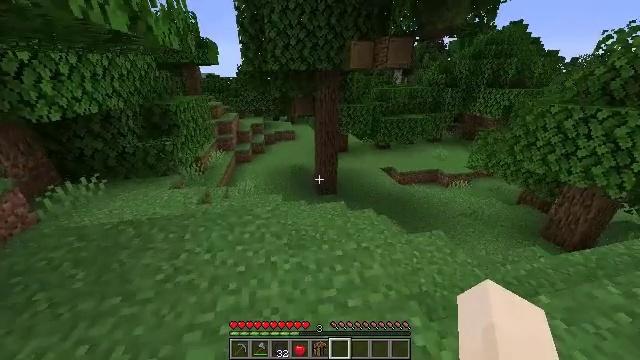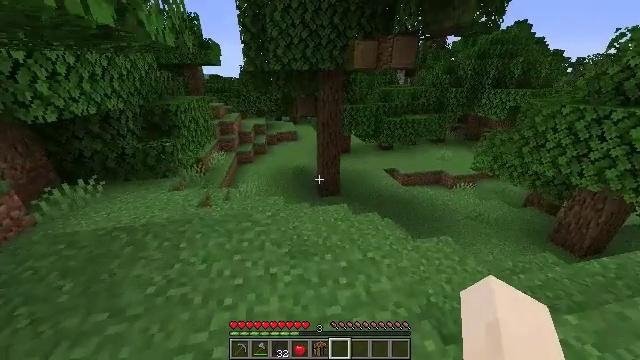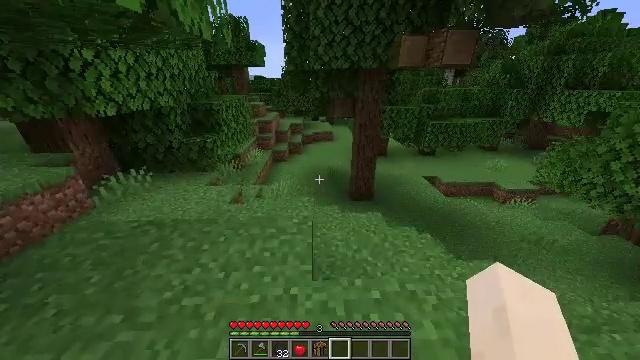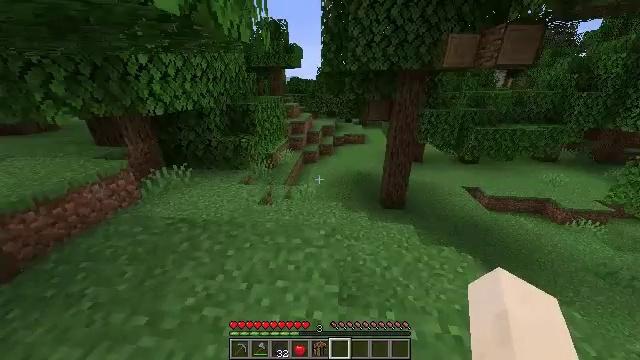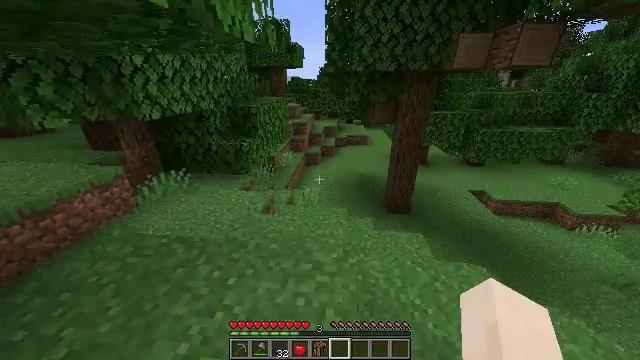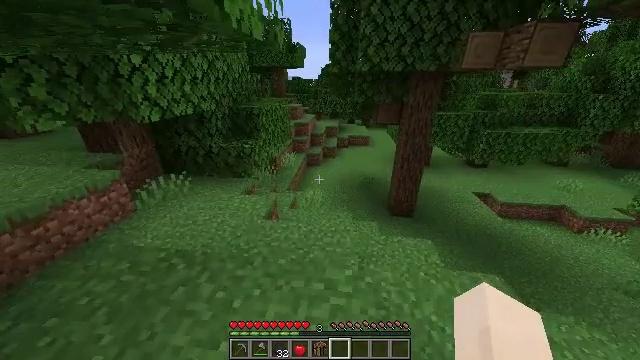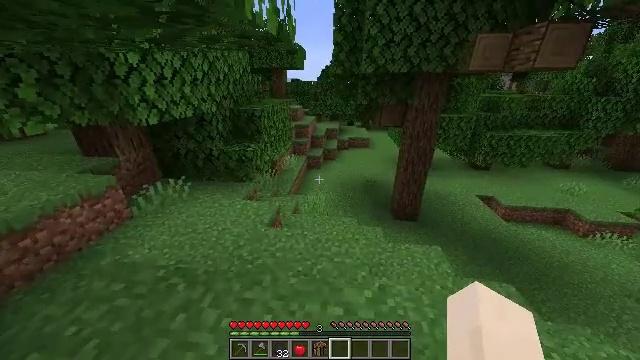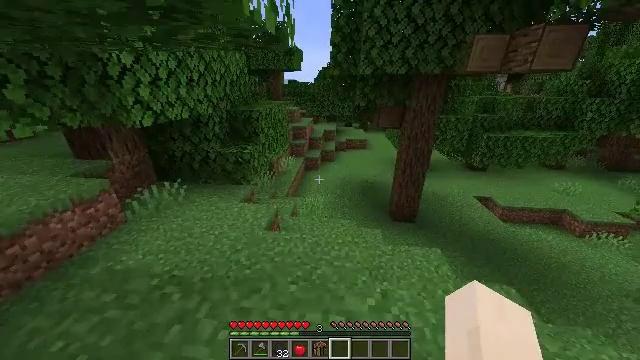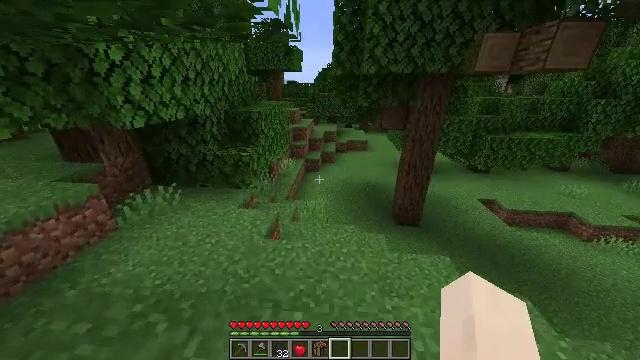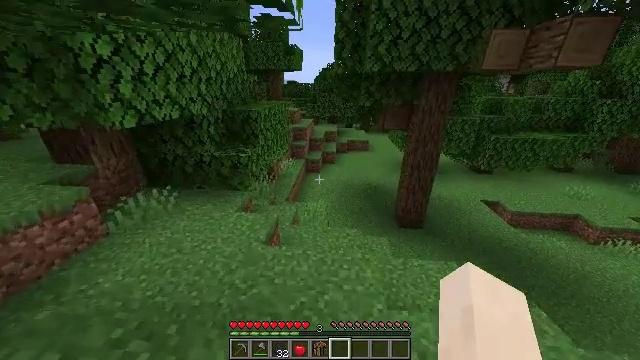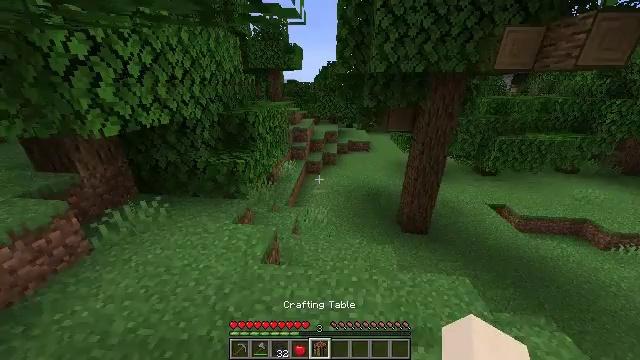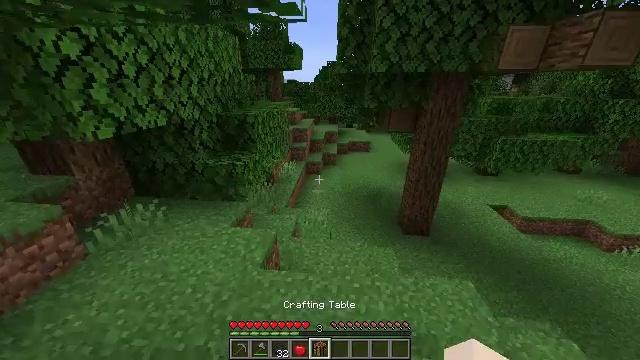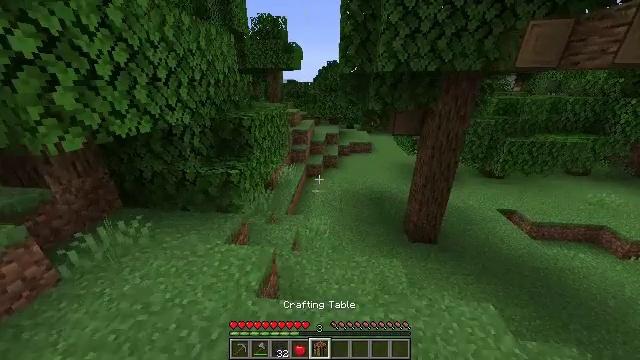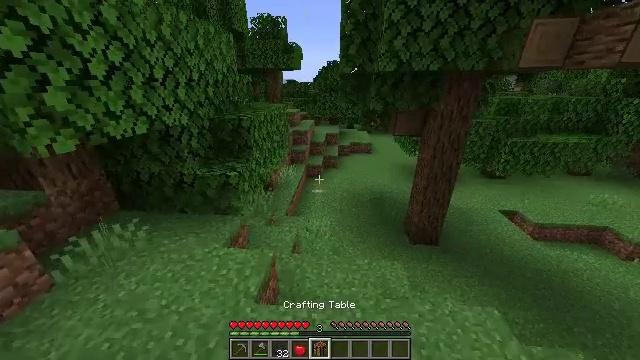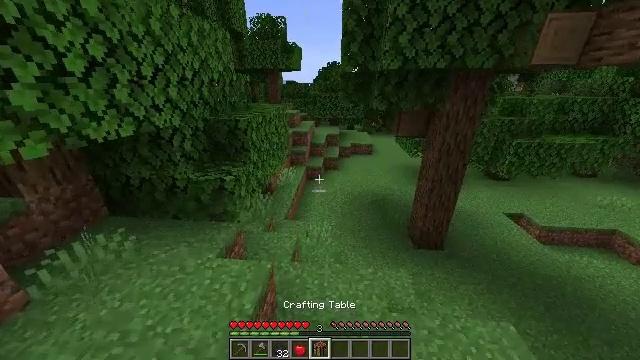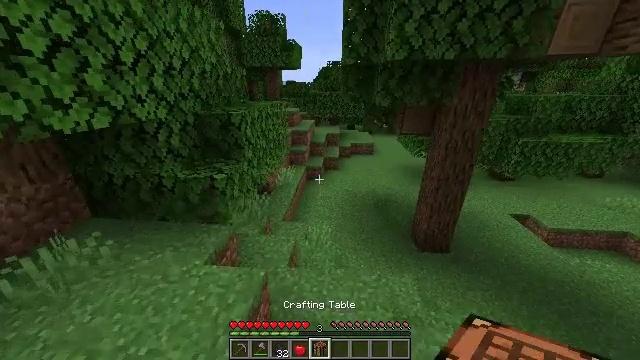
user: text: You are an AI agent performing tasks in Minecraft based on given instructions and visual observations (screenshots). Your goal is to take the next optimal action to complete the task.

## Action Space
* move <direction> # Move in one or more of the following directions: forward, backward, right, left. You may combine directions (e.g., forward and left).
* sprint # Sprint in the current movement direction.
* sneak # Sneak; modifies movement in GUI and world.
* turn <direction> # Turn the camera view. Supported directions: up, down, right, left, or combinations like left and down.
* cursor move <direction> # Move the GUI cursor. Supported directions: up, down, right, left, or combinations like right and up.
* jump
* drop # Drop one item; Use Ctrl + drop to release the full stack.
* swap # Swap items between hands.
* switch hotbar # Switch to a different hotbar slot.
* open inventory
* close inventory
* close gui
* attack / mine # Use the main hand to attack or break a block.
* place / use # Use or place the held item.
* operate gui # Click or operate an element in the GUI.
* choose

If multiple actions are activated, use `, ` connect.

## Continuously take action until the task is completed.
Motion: motion action
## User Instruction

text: Fish and kill the salmon.
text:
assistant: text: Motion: move forward, sprint
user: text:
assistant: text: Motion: move forward, sprint, turn left
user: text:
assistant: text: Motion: move forward and move left, sprint, turn left
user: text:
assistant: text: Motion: move forward and move left, sprint
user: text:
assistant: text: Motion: move forward and move left, sprint
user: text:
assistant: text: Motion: move forward and move left, sprint
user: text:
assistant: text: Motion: move forward, sprint
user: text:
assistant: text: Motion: move forward
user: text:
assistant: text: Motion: move forward
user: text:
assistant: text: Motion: move forward, sprint
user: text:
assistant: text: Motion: move forward, sprint
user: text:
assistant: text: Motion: move forward, sprint
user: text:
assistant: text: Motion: move forward, sprint
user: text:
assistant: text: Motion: move forward, sprint
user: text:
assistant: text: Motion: move forward
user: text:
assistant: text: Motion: move forward
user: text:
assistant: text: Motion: move forward
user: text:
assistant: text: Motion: move forward
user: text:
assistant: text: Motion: move forward, switch to hotbar 2
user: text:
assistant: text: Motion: move forward, switch to hotbar 2
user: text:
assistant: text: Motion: move forward, switch to hotbar 2
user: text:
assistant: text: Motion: move forward
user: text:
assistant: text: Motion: move forward
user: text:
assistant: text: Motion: move forward, turn right and up
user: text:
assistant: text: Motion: move forward, turn right and up
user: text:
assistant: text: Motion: move forward and move left, turn right
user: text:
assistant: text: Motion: move forward and move left, turn right and up
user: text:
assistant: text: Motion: move forward and move left, turn right
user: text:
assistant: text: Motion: move left, turn right
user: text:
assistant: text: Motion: move left